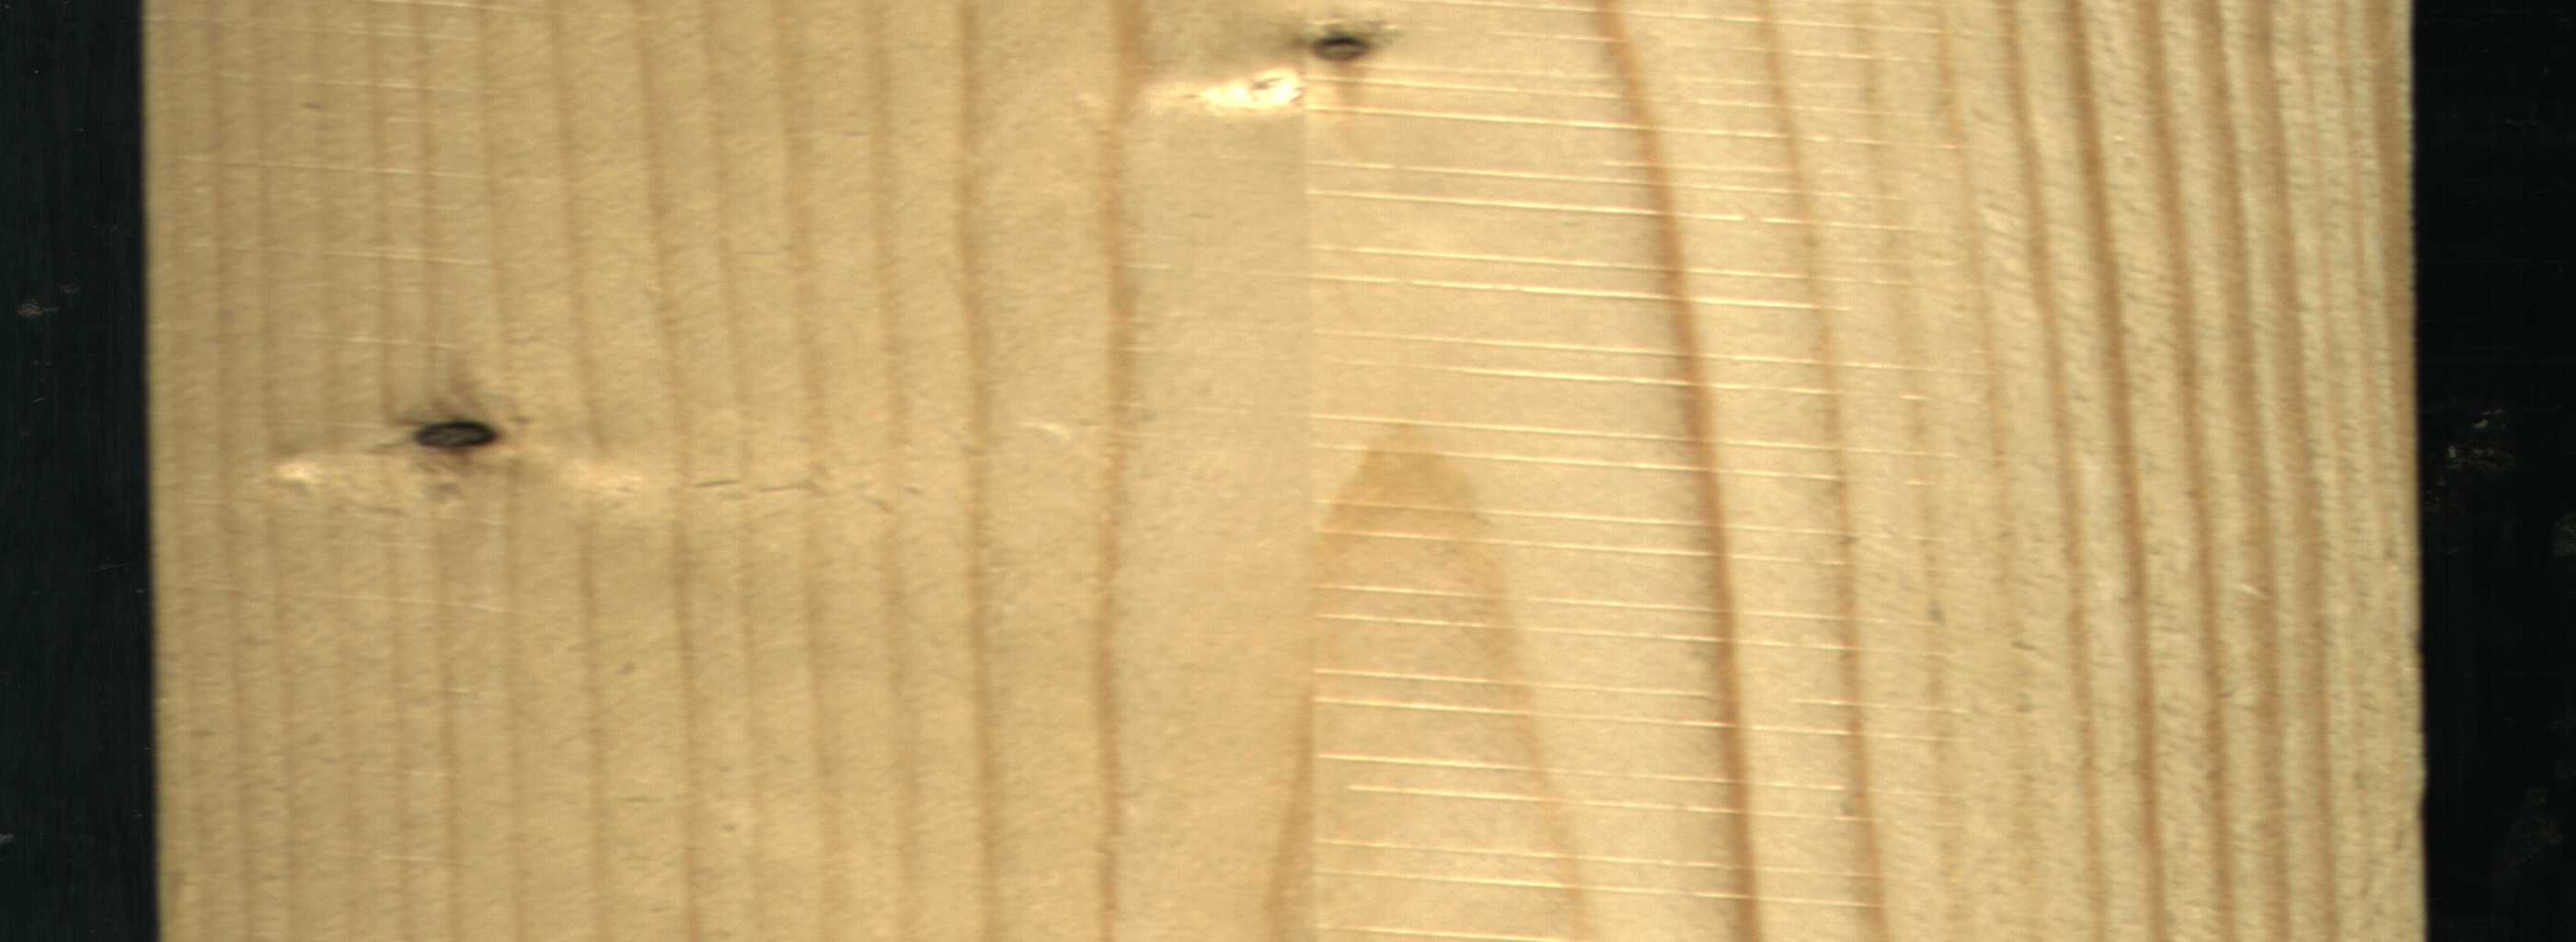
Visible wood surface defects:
Dead_Knot
Dead_Knot